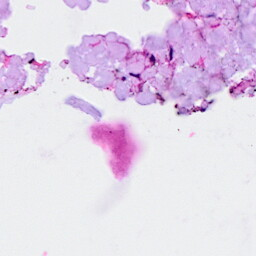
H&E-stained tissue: Breast